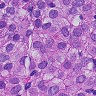
Metastatic tissue present: yes